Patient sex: M
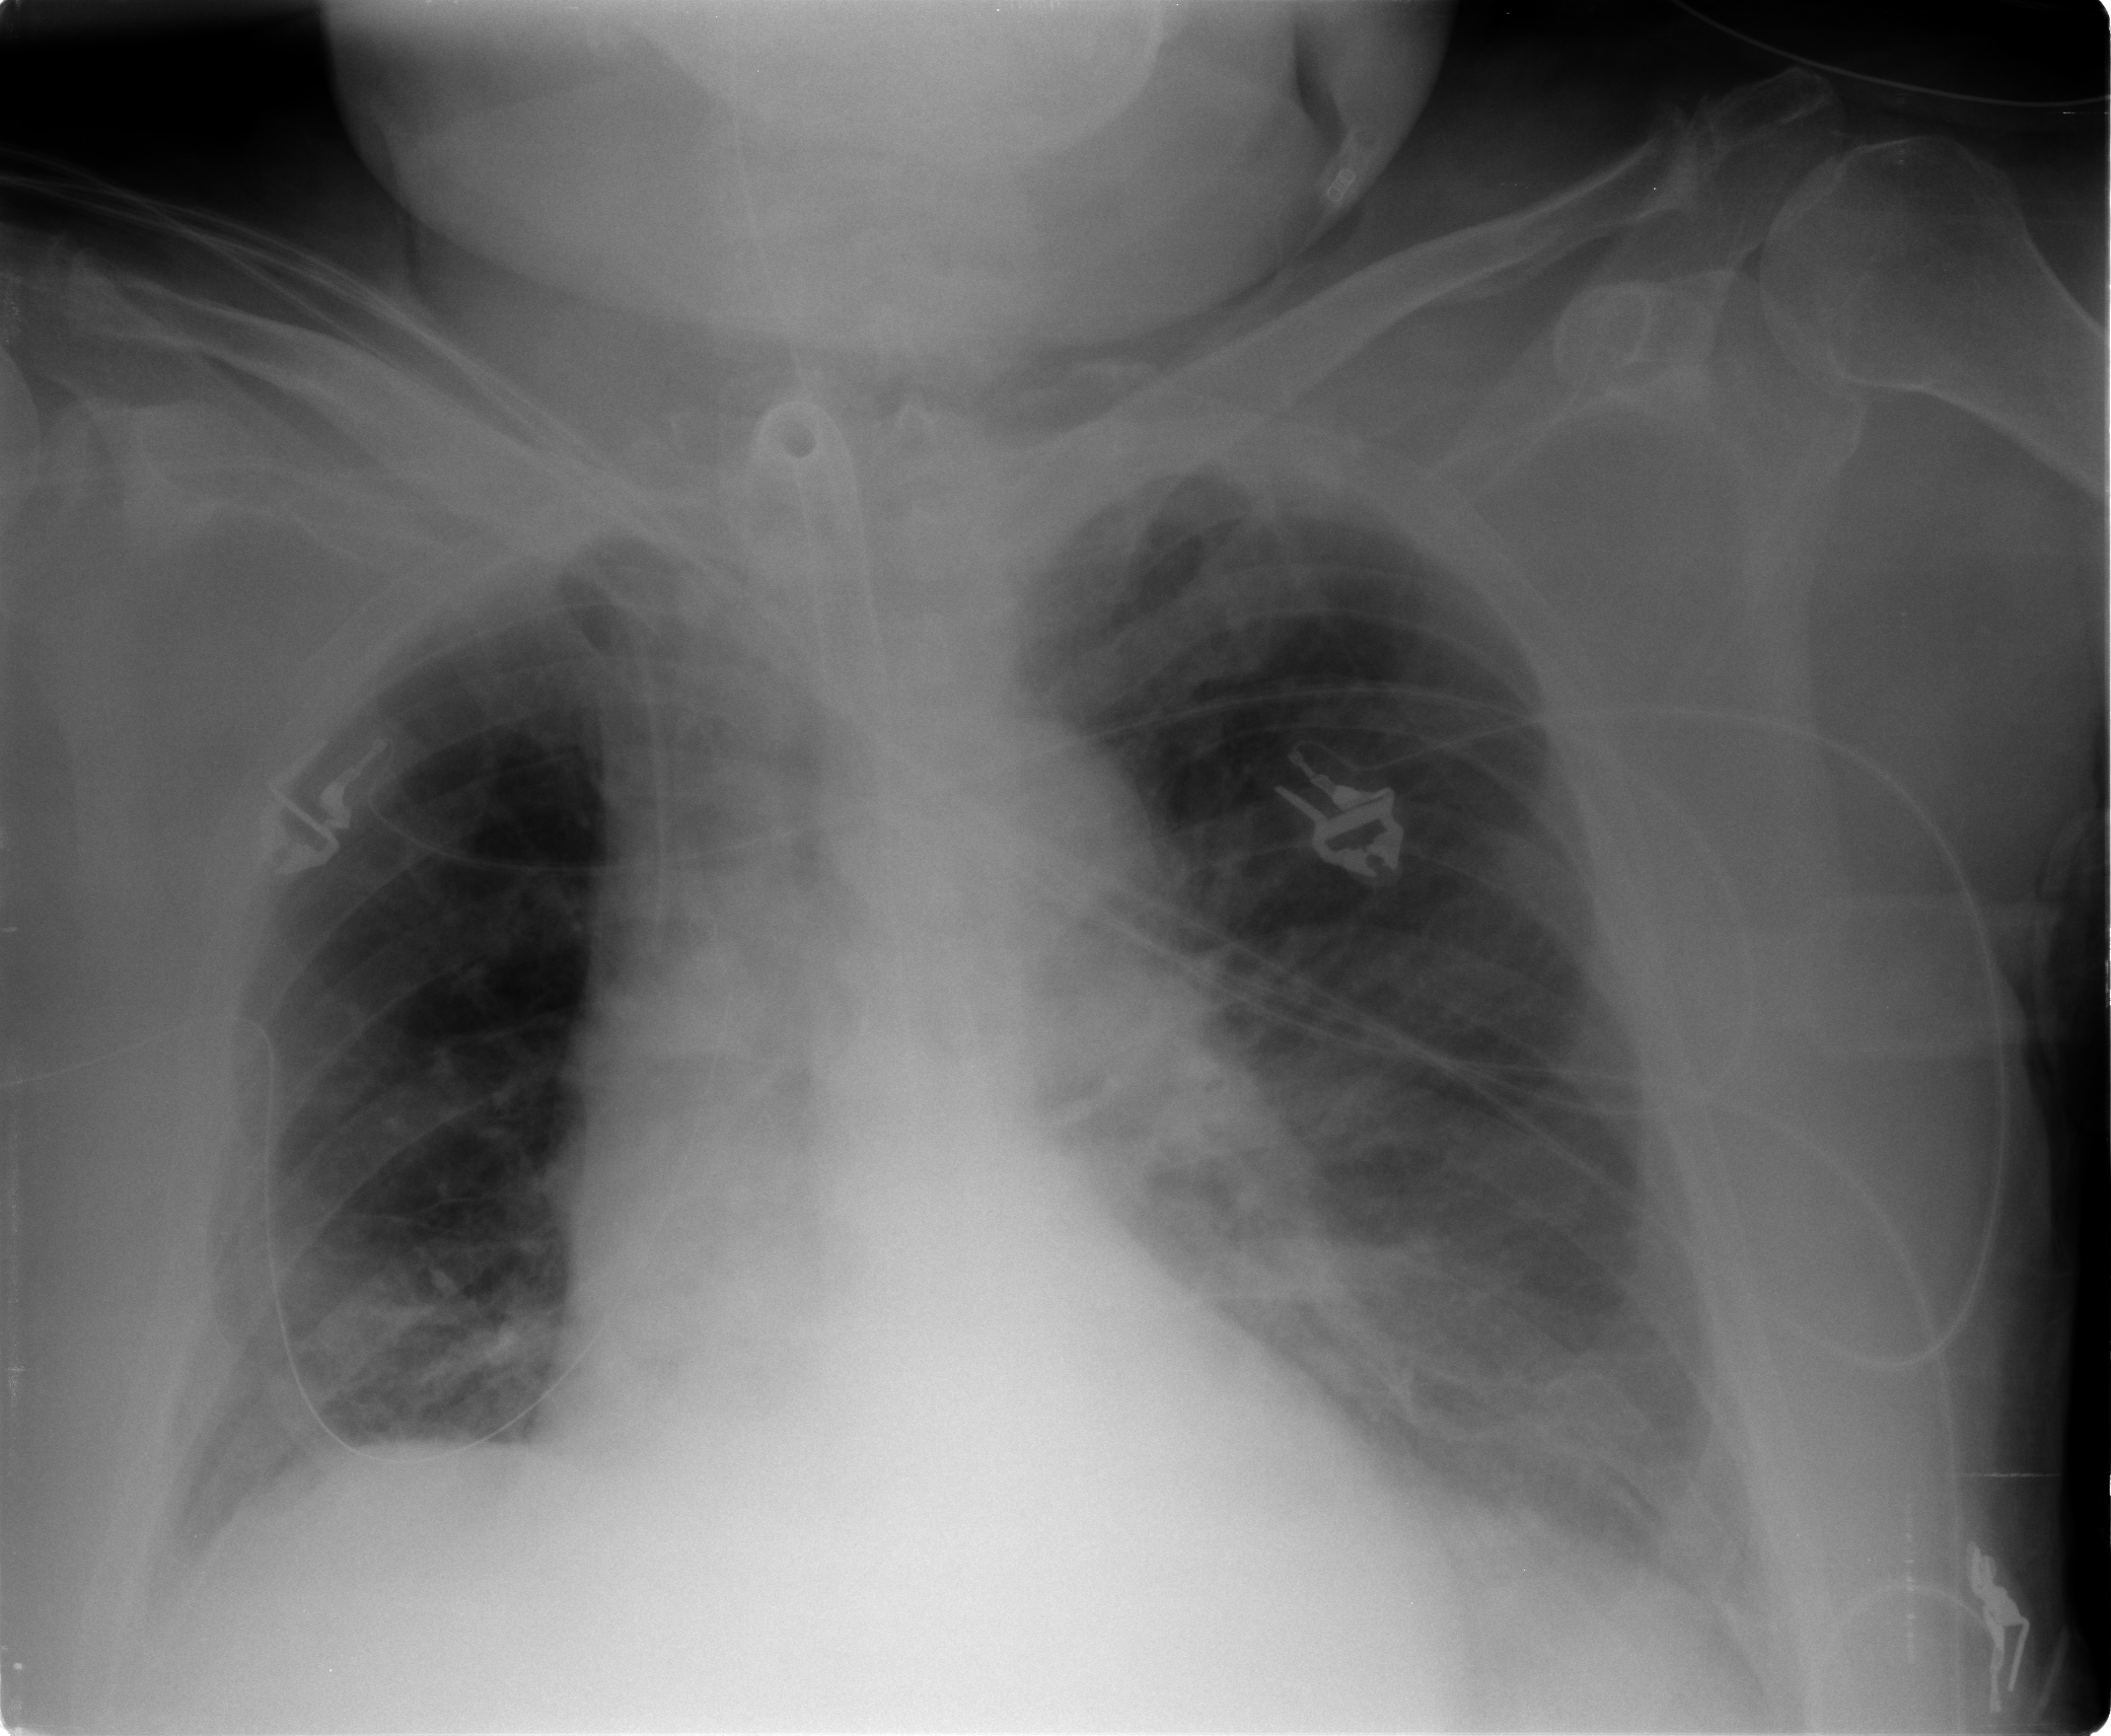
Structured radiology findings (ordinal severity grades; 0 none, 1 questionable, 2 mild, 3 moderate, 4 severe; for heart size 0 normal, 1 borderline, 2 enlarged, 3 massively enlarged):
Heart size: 1
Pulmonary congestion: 2
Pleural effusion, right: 1
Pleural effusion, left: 2
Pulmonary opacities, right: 1
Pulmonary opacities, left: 2
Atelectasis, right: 2
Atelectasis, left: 2